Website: walmart
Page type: review-order
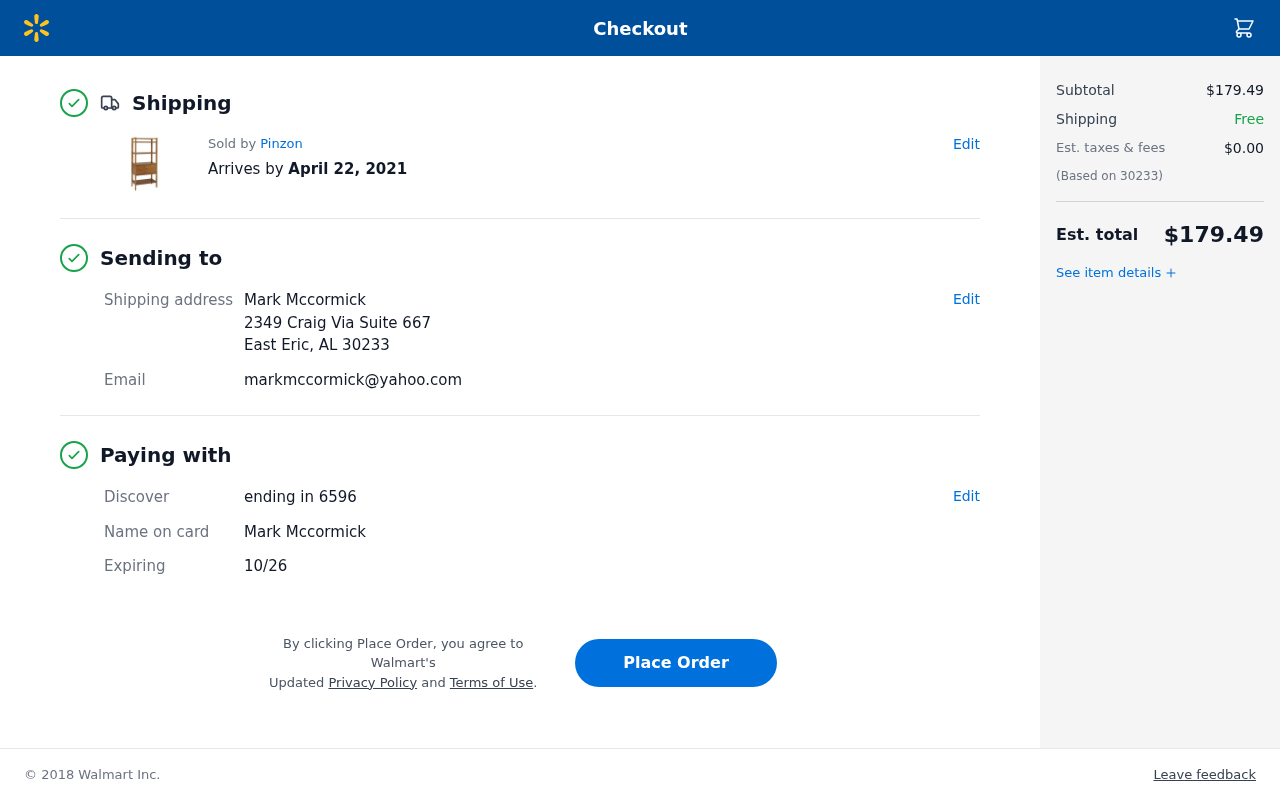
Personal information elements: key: PII_CARD_EXPIRY
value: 10/26
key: PII_CARD_LAST4
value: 6596
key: PII_CARD_TYPE
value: Discover
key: PII_CITY_STATE_ZIP
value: East Eric, AL 30233
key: PII_EMAIL
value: markmccormick@yahoo.com
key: PII_FULLNAME
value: Mark Mccormick
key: PII_FULLNAME2
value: Mark Mccormick
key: PII_POSTCODE
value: (Based on 30233)
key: PII_STREET
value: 2349 Craig Via Suite 667
Product elements: key: PRODUCT1_BRAND
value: Pinzon
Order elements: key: ORDER_DELIVERY_DATE
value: April 22, 2021
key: ORDER_SUBTOTAL
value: $179.49
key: ORDER_TAX
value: $0.00
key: ORDER_TOTAL
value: $179.49